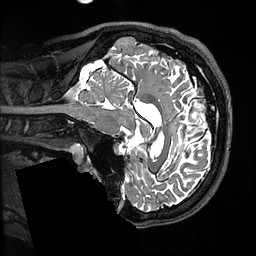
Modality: T2w
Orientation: sagittal
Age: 22
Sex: male
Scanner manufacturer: ge
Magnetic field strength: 3 T
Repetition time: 3.202 s
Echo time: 0.05898 s